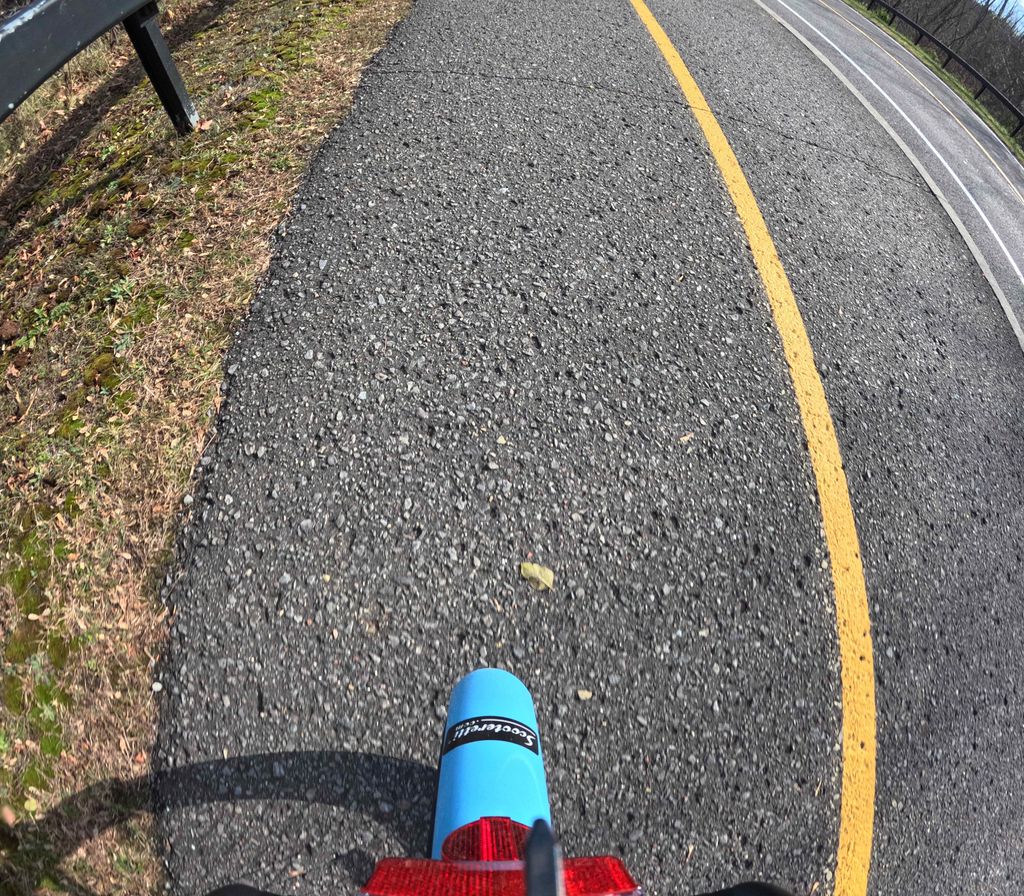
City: ottawa-gatineau